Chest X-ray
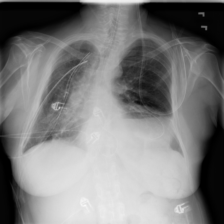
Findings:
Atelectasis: negative
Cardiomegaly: negative
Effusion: positive
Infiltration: negative
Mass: negative
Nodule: negative
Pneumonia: negative
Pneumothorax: negative
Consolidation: negative
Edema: negative
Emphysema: negative
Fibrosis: negative
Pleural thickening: negative
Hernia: negative